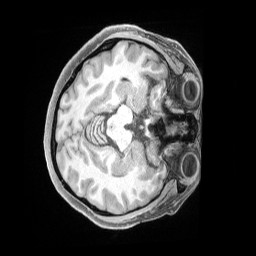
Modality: T1w
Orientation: axial
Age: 35
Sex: female
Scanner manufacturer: siemens
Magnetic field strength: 3 T
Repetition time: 2 s
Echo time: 0.00211 s